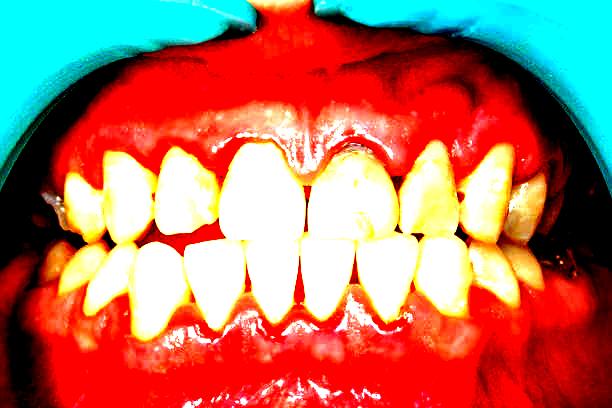
Condition: Gingivitis